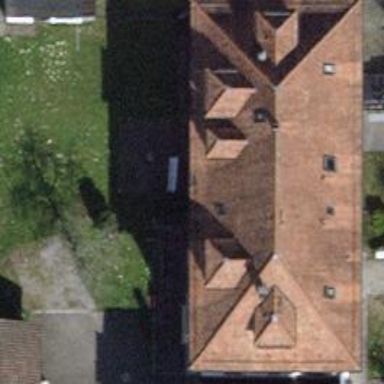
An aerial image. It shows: Hipped-roof building with apartments.